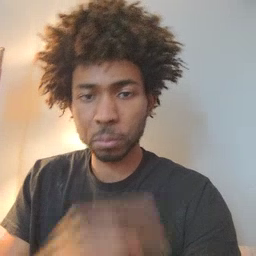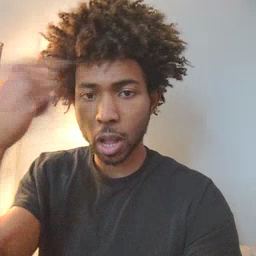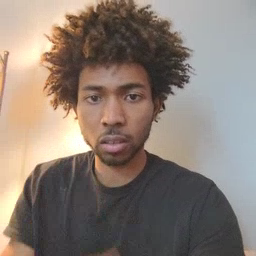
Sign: black